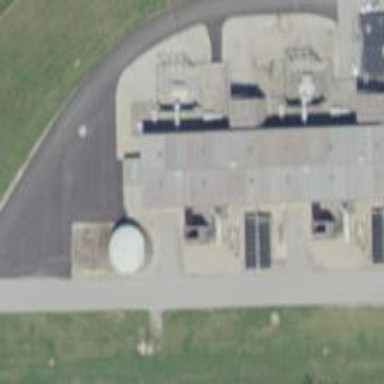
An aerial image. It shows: Gas-powered generator. It is gas turbine type generator.